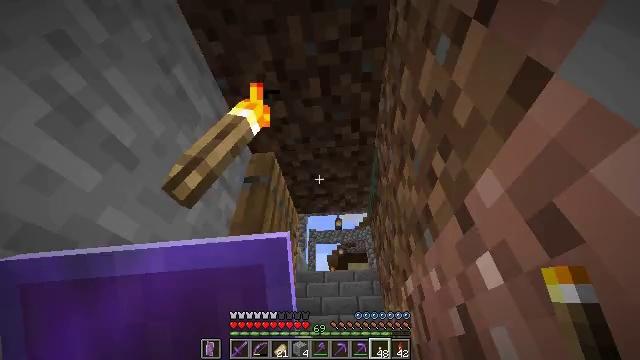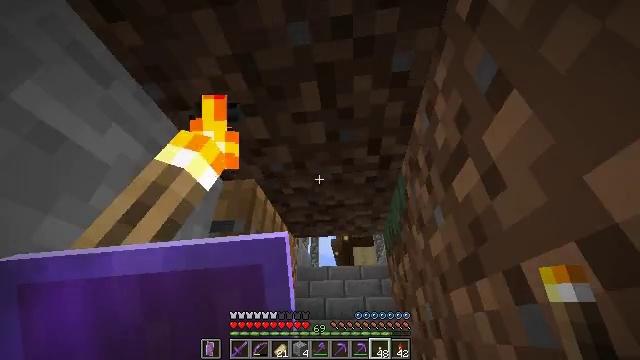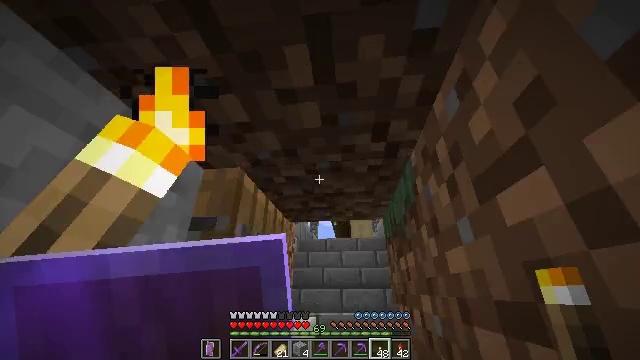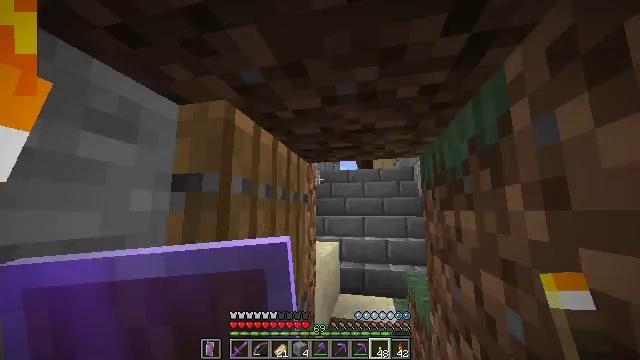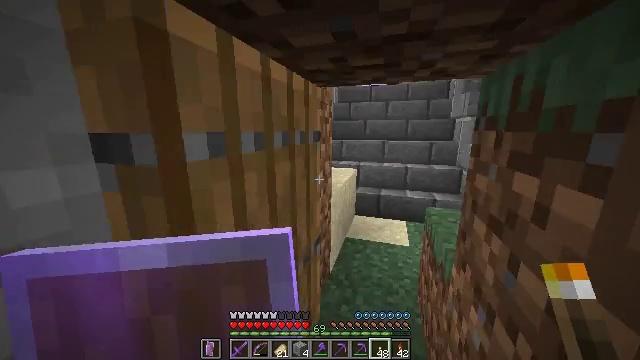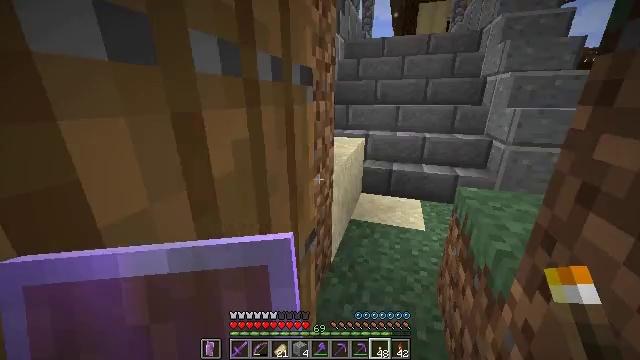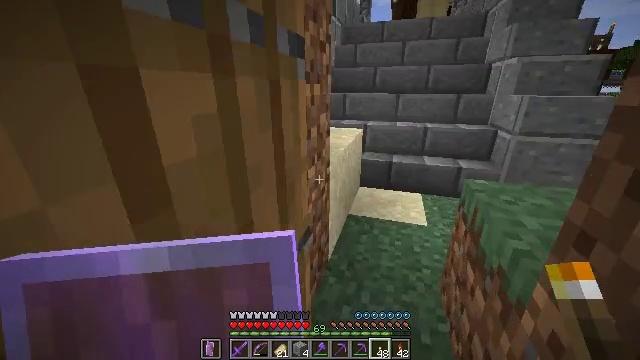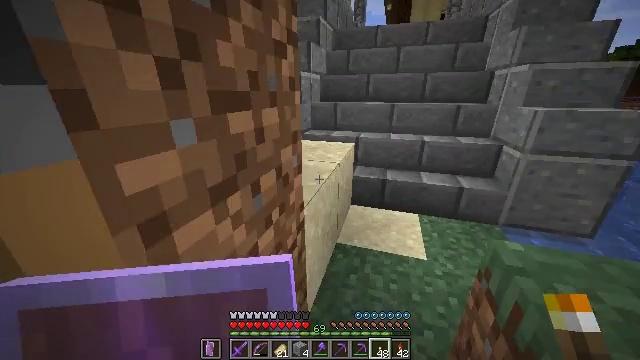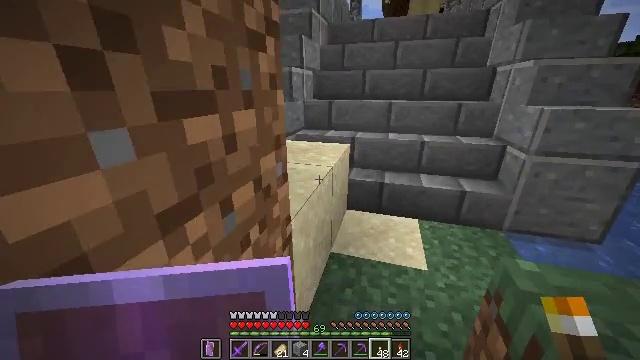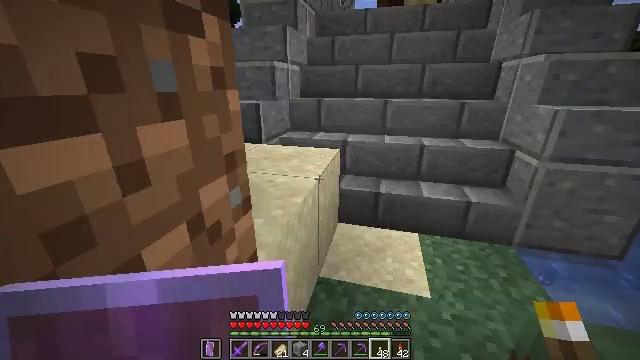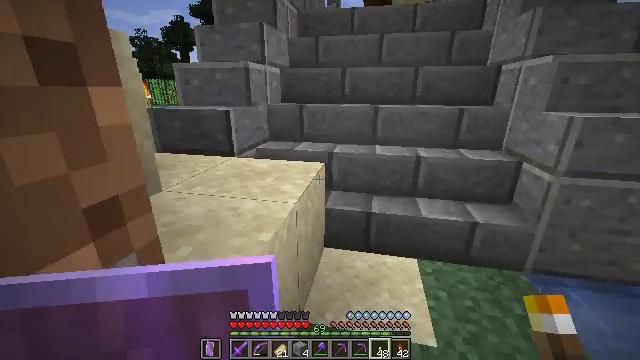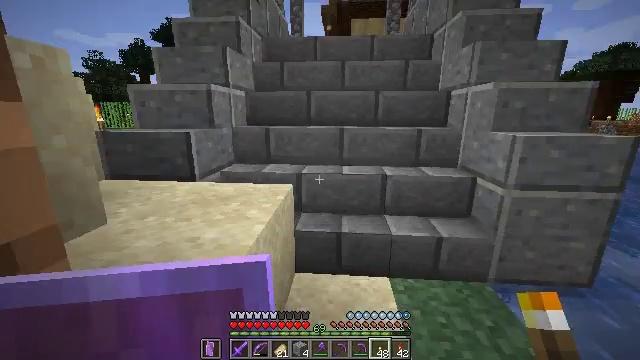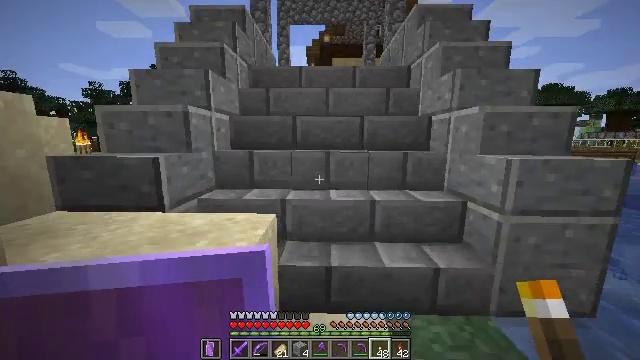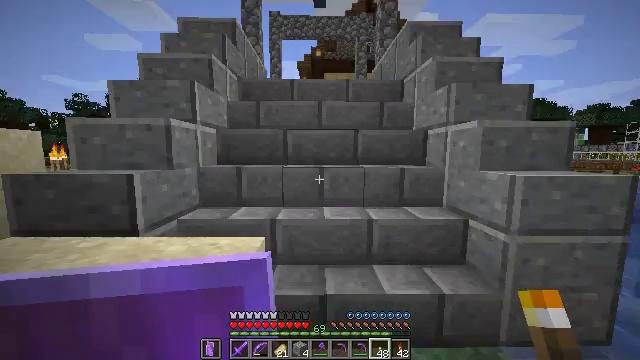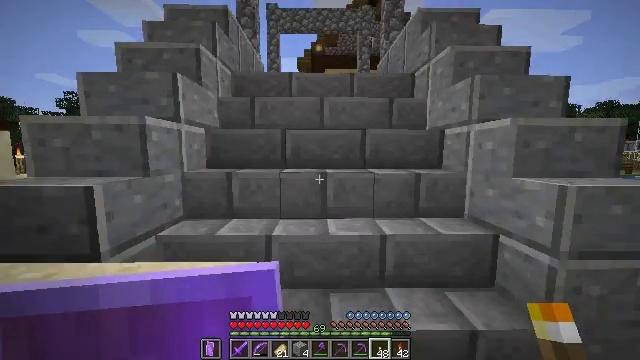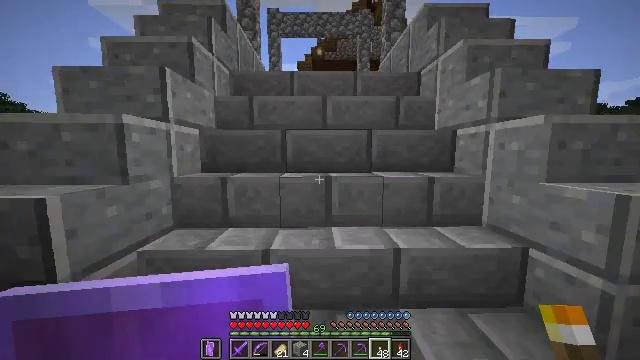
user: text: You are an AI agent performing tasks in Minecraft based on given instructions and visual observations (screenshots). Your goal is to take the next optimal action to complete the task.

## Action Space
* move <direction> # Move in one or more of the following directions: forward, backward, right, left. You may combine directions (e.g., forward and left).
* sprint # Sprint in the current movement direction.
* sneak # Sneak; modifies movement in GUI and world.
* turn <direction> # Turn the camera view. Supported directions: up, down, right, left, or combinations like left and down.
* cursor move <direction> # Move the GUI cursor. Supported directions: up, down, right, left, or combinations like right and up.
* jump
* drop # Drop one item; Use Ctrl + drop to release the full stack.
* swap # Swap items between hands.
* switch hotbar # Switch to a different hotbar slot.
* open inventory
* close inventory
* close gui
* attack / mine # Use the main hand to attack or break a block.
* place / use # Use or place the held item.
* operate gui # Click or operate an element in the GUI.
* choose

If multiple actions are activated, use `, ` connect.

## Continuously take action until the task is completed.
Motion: motion action
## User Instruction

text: Craft polished andesite.
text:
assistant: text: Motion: move forward, sprint, turn down, jump
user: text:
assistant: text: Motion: move forward, sprint, turn down, jump
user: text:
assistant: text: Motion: move forward, sprint, turn left and down, jump
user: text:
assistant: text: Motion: move forward, sprint, turn left and down, jump
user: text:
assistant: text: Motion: move forward, sprint, turn down, jump
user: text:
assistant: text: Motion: move forward, sprint, turn down
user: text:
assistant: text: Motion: move forward, sprint
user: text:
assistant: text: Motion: move forward, sprint, turn right
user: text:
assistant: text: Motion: move forward, sprint, turn right
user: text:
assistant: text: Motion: move forward, sprint, turn right and up
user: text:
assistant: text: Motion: move forward, sprint, turn right and up
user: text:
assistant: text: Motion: move forward, sprint, turn right and up
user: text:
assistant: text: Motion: move forward, sprint, turn right and up
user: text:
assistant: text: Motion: move forward, sprint
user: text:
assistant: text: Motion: move forward, sprint
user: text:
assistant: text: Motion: move forward, sprint
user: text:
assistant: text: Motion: move forward, sprint, turn right and up
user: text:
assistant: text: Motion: move forward, sprint, turn right and up
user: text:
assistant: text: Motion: move forward, sprint, turn up
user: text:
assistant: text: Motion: move forward, sprint
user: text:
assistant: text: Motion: move forward, sprint
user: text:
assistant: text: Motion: move forward, sprint, turn left and down
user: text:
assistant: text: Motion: move forward, sprint, turn left and down
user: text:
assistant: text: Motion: move forward, sprint, turn down
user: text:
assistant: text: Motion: move forward, sprint, turn down
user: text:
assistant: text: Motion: move forward, sprint
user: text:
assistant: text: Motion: move forward, sprint
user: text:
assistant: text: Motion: move forward, sprint
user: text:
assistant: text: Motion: move forward, sprint
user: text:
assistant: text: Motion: move forward, sprint